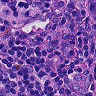
Metastatic tissue present: no